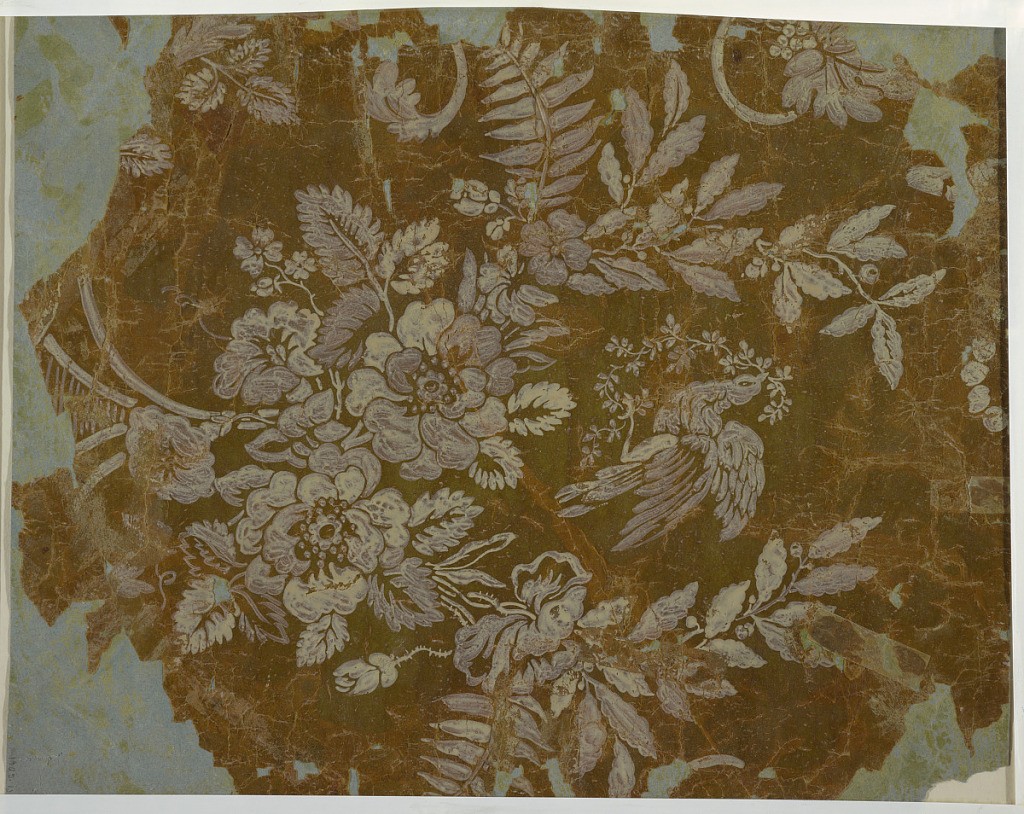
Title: Design for a Woven Fabric, Fragment
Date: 1840–1870
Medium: Brush and white gouache on oily tracing paper
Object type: Drawing
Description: A bird, holding with its bill and foot a bough, is shown in the interval between two tall boughs of a bunch of flowers.